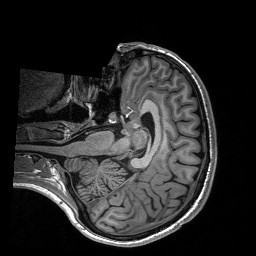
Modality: T1w
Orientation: axial
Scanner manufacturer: siemens
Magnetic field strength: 3 T
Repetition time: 2.3 s
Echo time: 0.00197 s